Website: crate-barrel
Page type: delivery-shipping
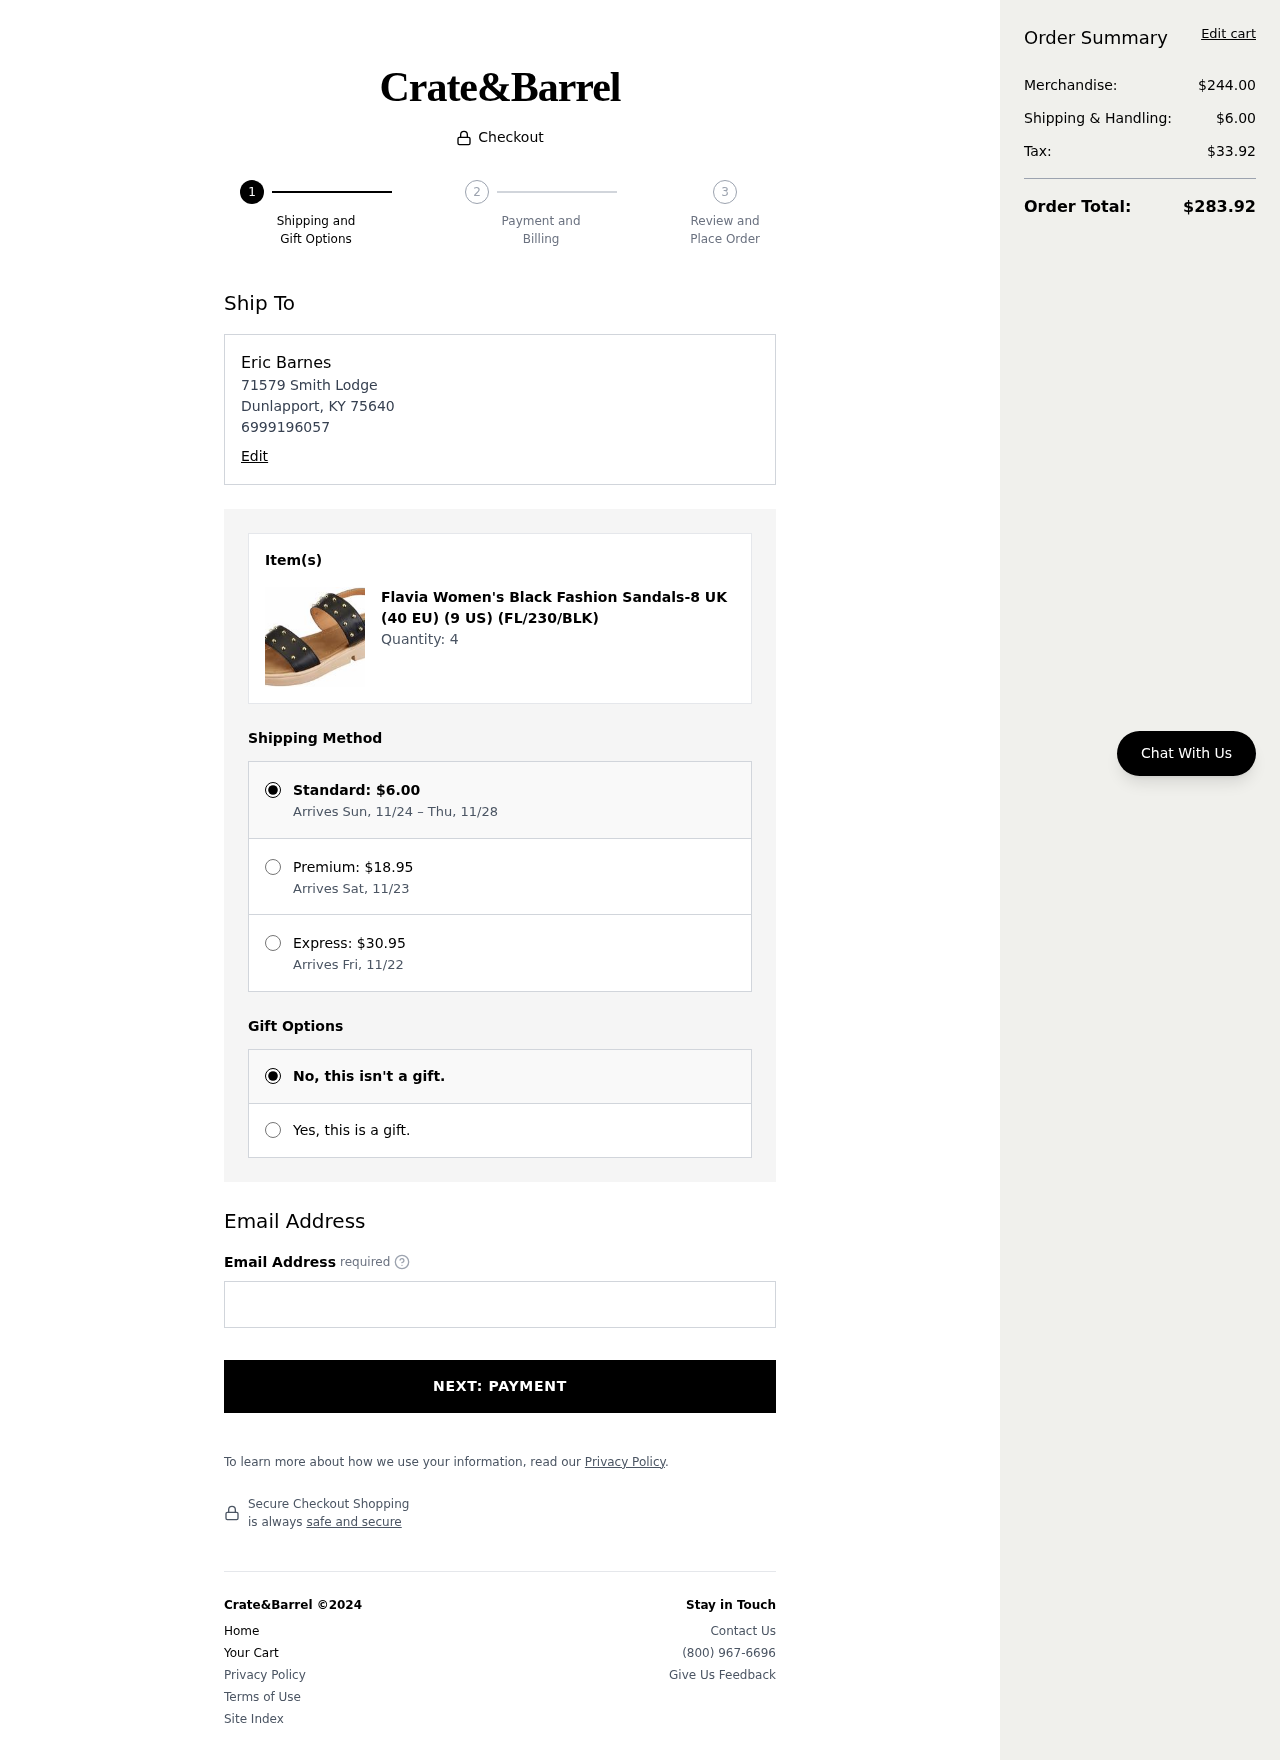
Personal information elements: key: PII_EMAIL
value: eric.barnes@yahoo.com
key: PII_FULLNAME
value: Eric Barnes
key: PII_PHONE
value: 6999196057
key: PII_STREET
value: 71579 Smith Lodge
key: PII_CITY_STATE_ZIP
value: Dunlapport, KY 75640
Product elements: key: PRODUCT1_NAME
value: Flavia Women's Black Fashion Sandals-8 UK (40 EU) (9 US) (FL/230/BLK)
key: PRODUCT1_QUANTITY
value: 4
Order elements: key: ORDER_SHIPPING_COST
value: $6.00
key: ORDER_SHIPPING_DATE
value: Arrives Sun, 11/24 – Thu, 11/28
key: ORDER_PREMIUM_SHIPPING
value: $18.95
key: ORDER_PREMIUM_DATE
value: Arrives Sat, 11/23
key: ORDER_EXPRESS_SHIPPING
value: $30.95
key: ORDER_EXPRESS_DATE
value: Arrives Fri, 11/22
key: ORDER_SUBTOTAL
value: $244.00
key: ORDER_TAX
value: $33.92
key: ORDER_TOTAL
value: $283.92